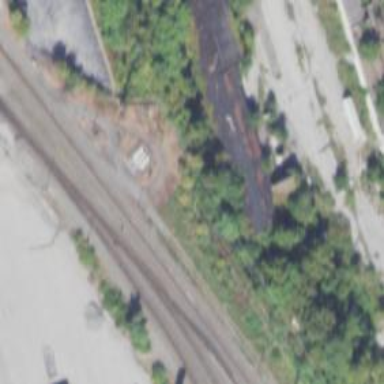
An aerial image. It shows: Abandoned railway.